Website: home-depot
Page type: account-selection
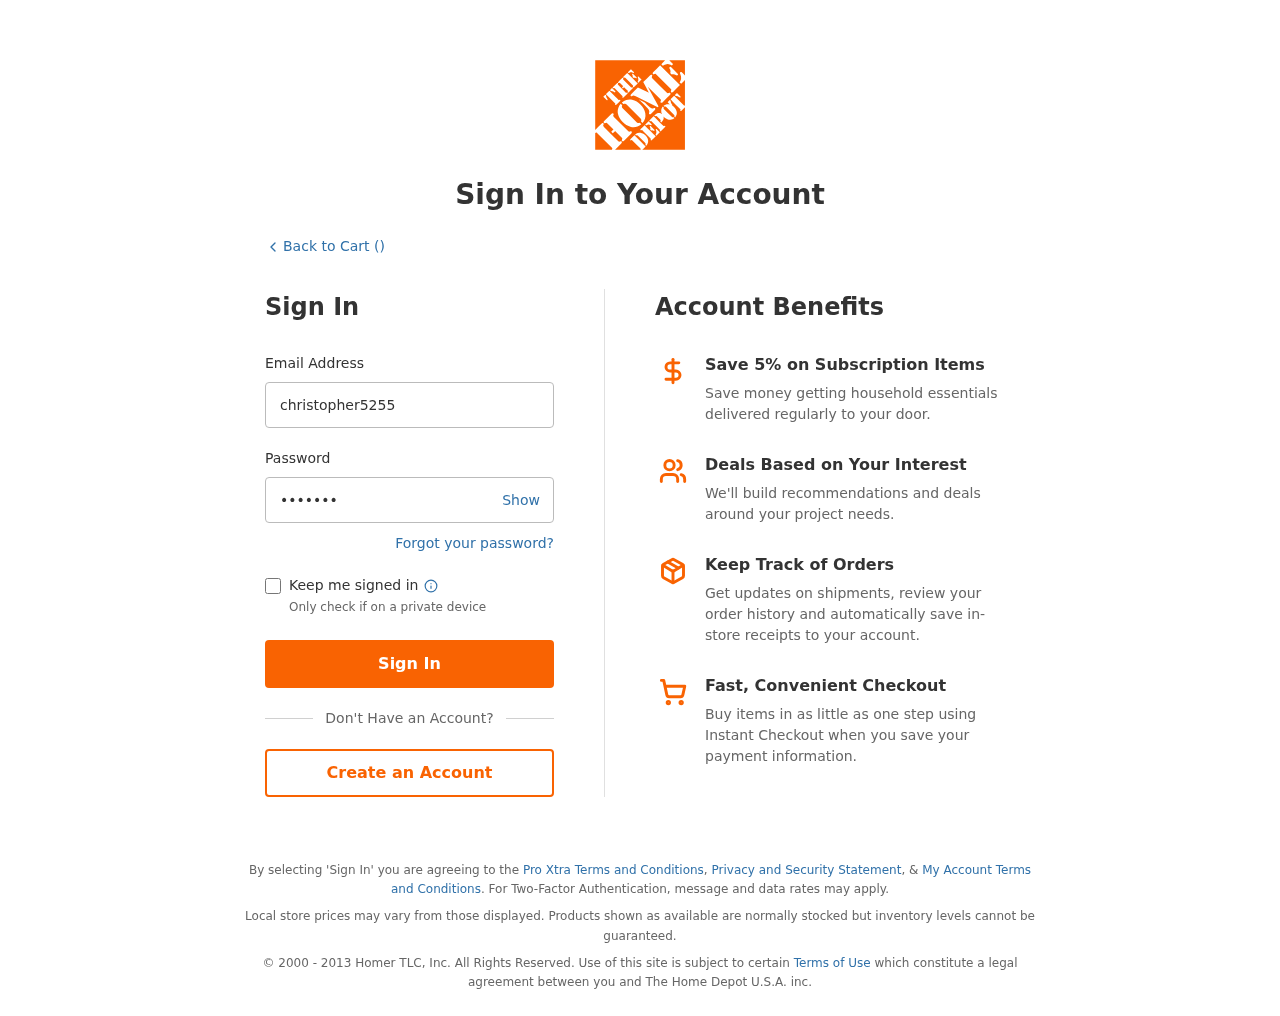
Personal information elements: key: PII_LOGIN_USERNAME
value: christopher5255